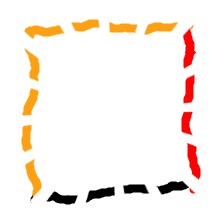
Shape: square